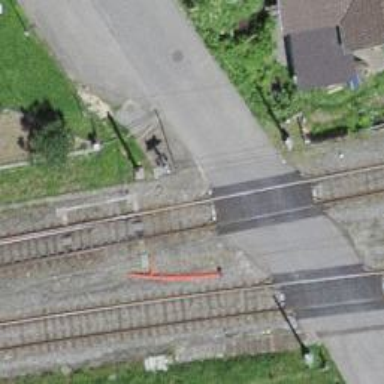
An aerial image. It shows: Railway switch.